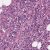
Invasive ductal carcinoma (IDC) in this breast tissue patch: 1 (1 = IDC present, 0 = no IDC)